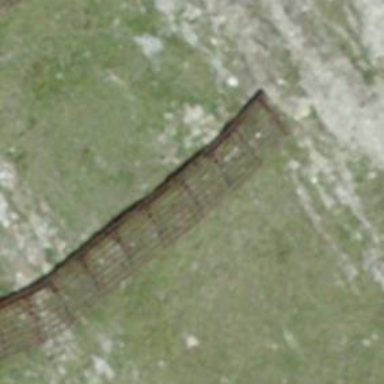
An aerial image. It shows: Snow fence that is man-made.